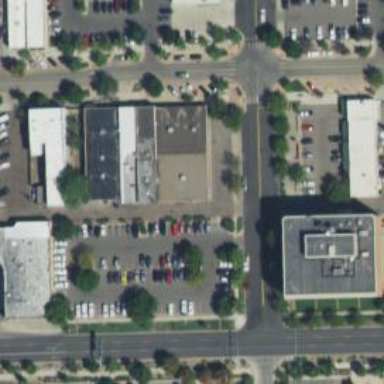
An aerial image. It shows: Parking space.